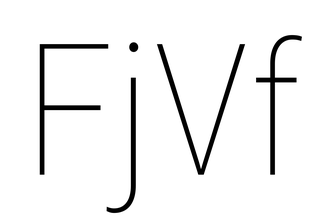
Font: Roboto_Condensed_Thin